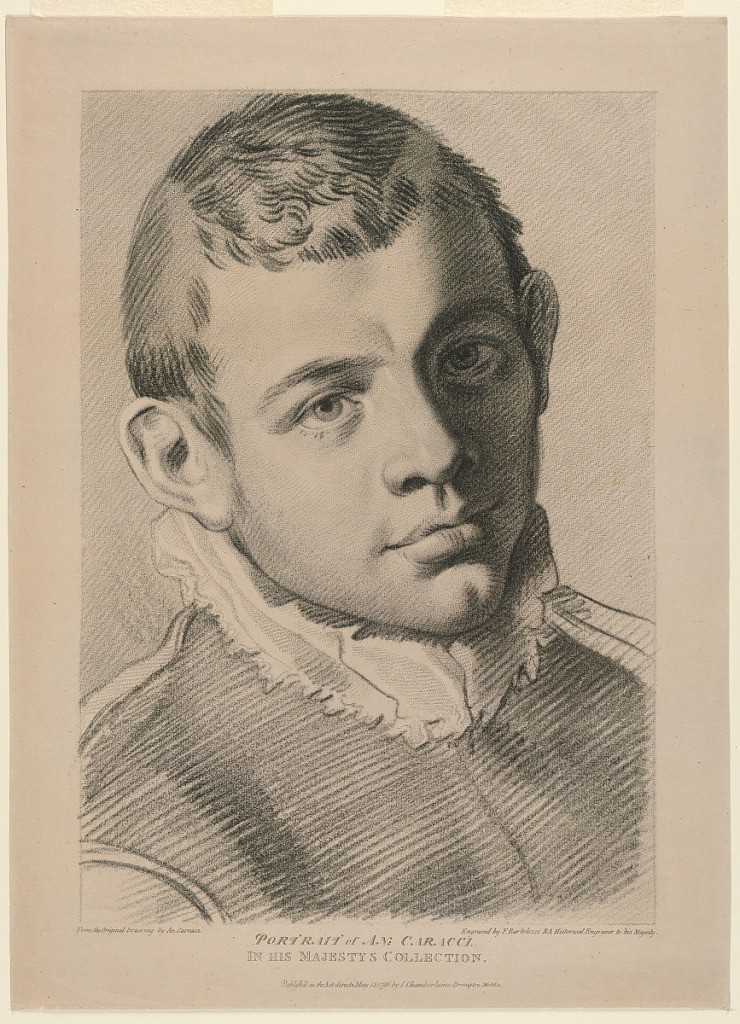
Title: Self-Portrait of A. N. Carracci
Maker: Francesco Bartolozzi, Italian, active England, 1727–1815
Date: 1796
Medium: Engraving in the crayon manner on pale pink paper
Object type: Print
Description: Portrait of Annibale Carracci after Carracci, facing frontally and slightly to the right.